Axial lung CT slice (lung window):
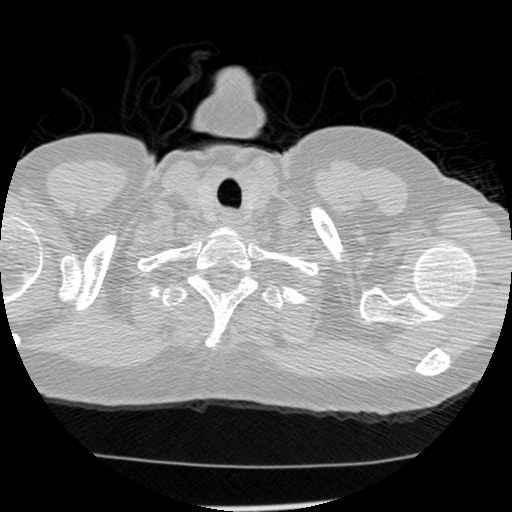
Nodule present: no